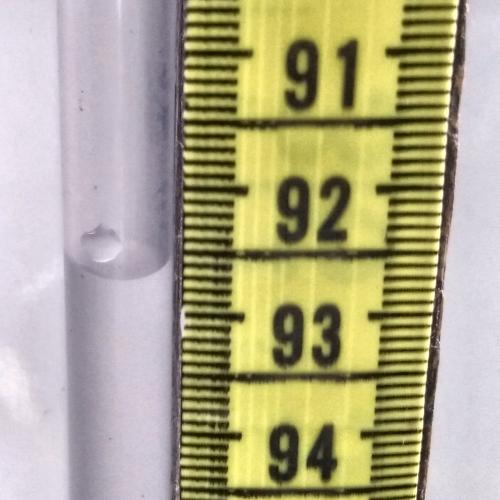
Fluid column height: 92.7 cm